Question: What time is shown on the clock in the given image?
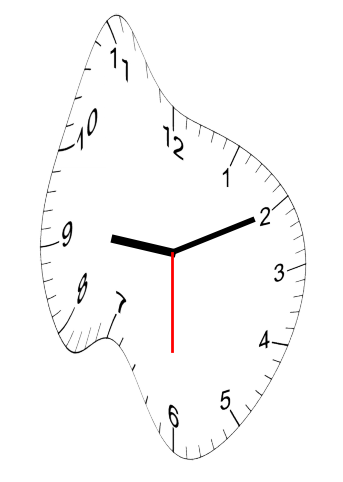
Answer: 09:10:30